Question: I've never seen anything like this before and I can't figure out what could possibly be causing it. This is HW so you don't have to fix it for me just give me a clue whats going wrong. Here is my code.
'''
void countChars(ifstream& inData, string filename, char x[])
{
for(int i=0; i < 58; i++)
x[i] = 33+i;
cout << x << endl;
}
'''
here is my output

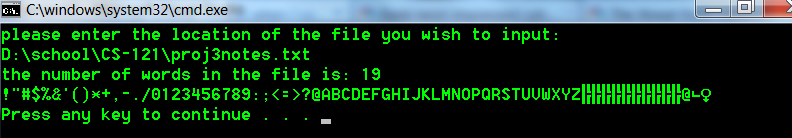
Answer: You forgot to null terminate your 'char[]'.
'std::cout.operator<<(char*)' uses '' to tell where to stop.
This is a duplicate of: <URL>